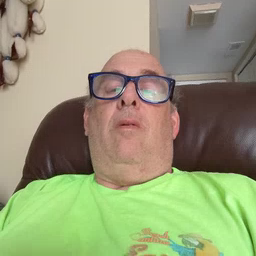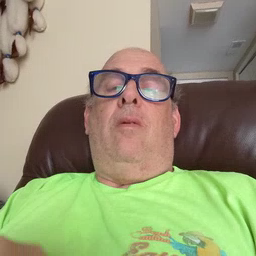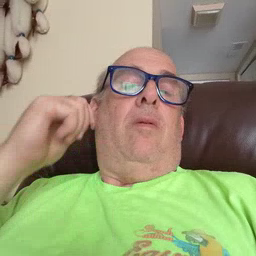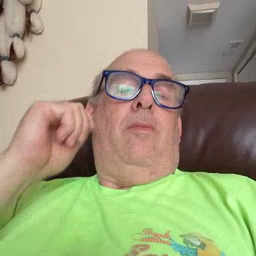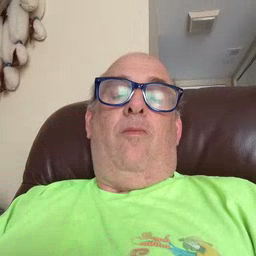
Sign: ear